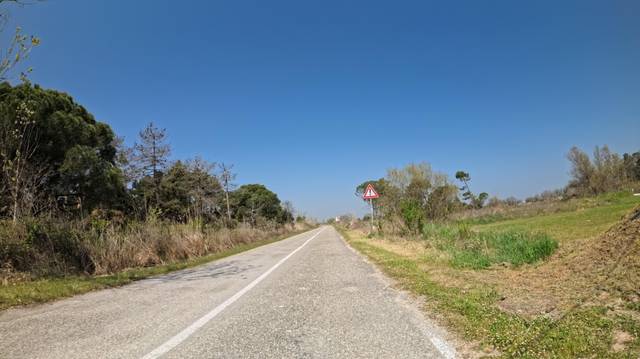
Region: Spain
Coordinates: 39.472, -0.3786